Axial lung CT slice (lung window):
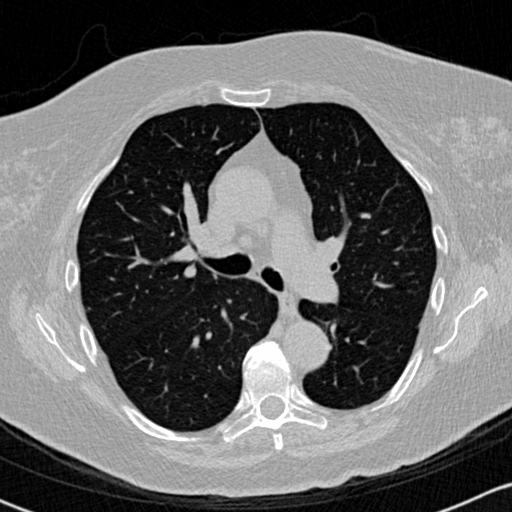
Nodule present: no